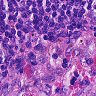
Metastatic tissue present: no